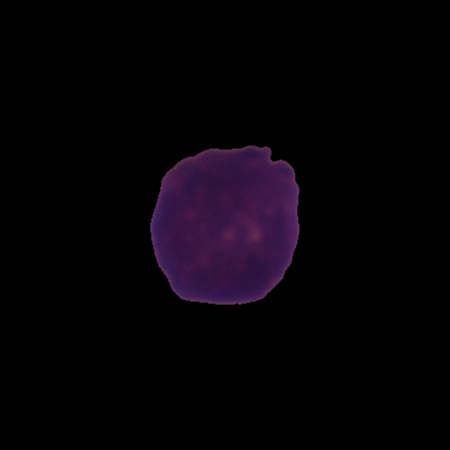
Label: healthy